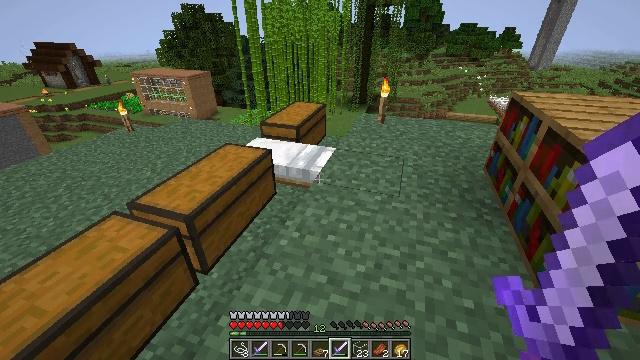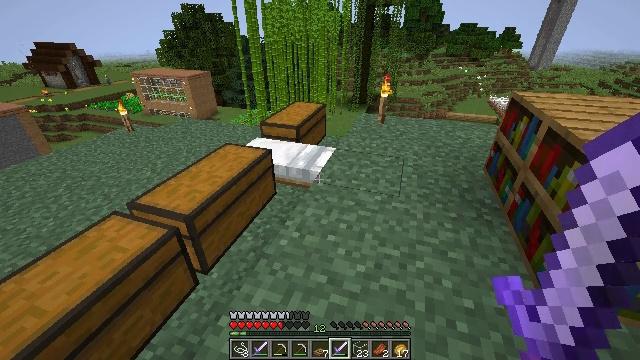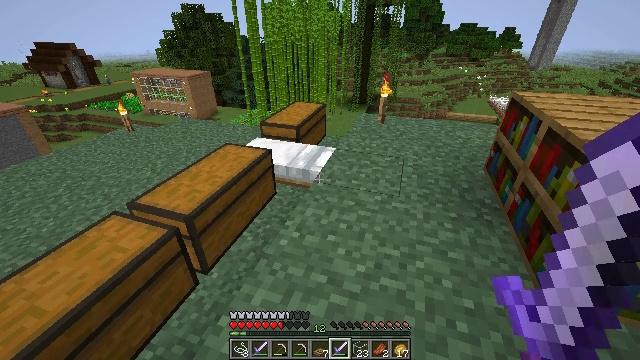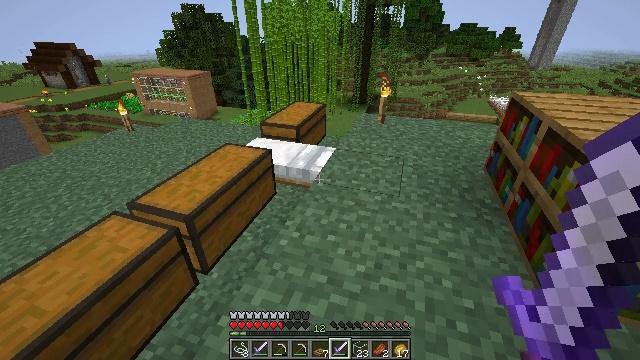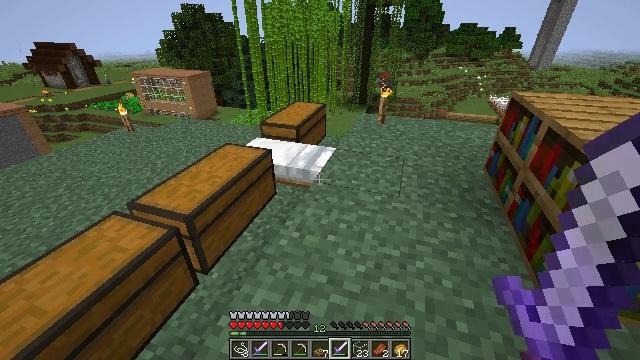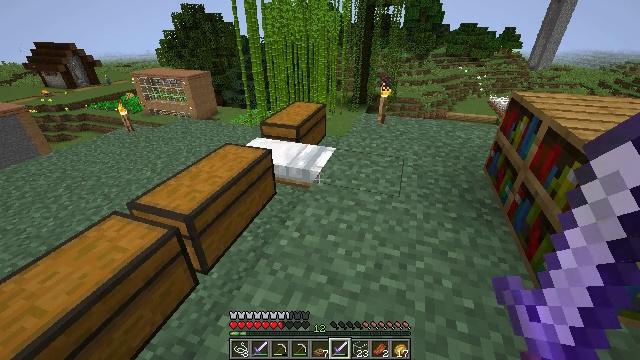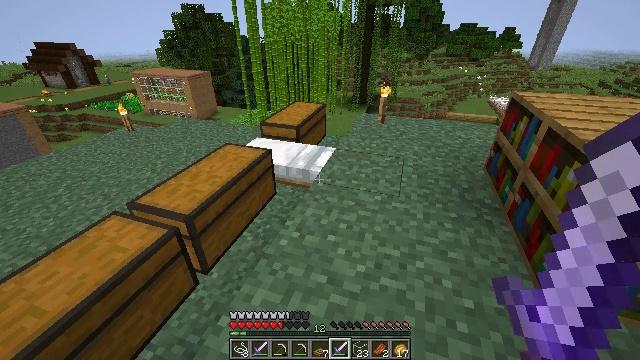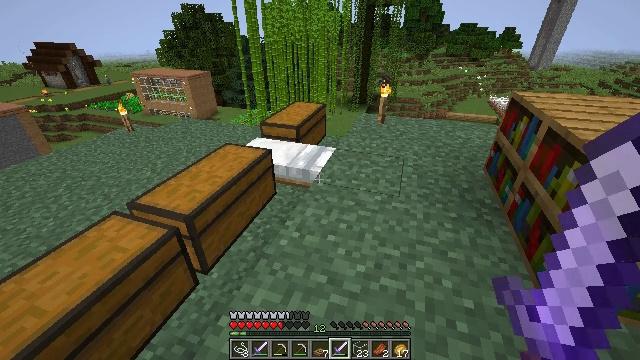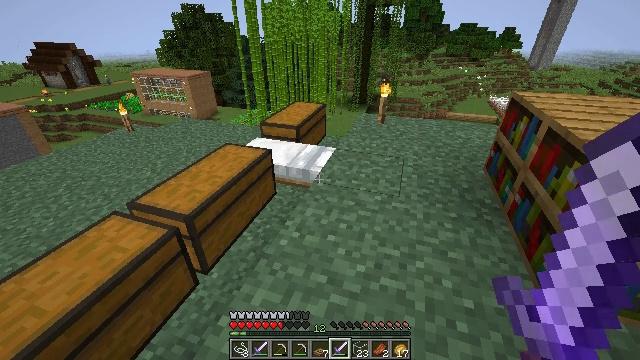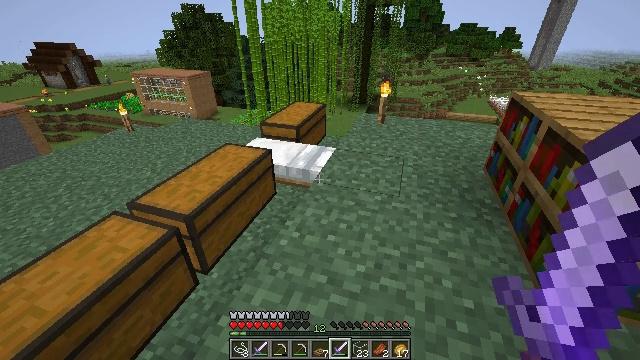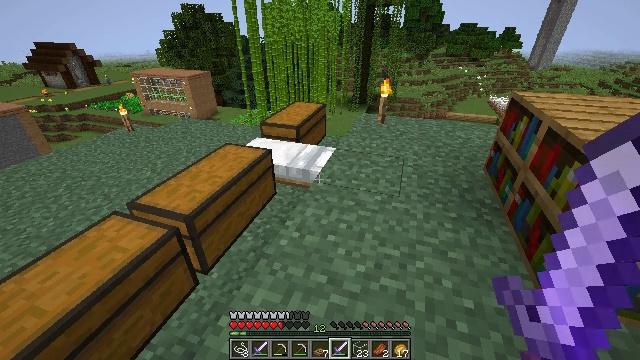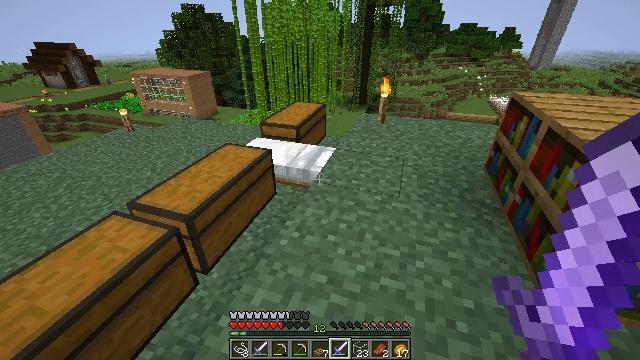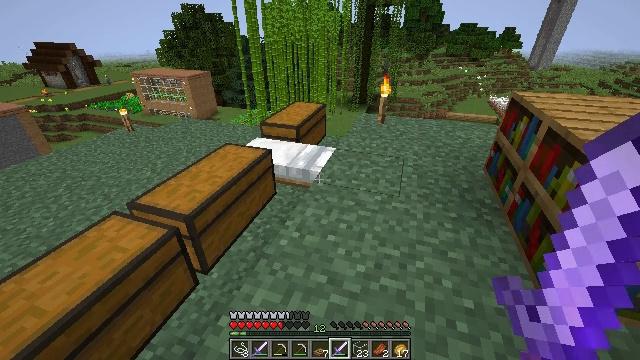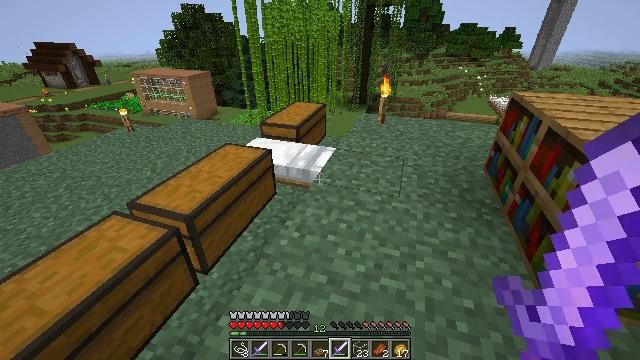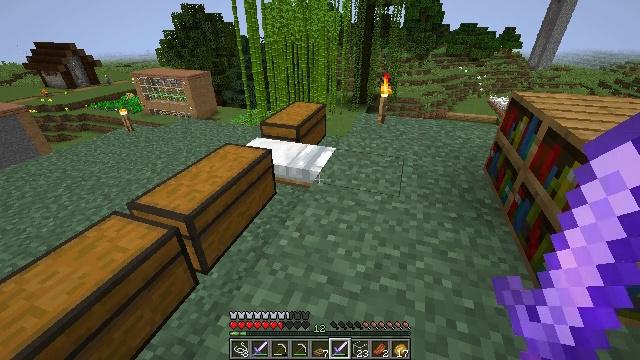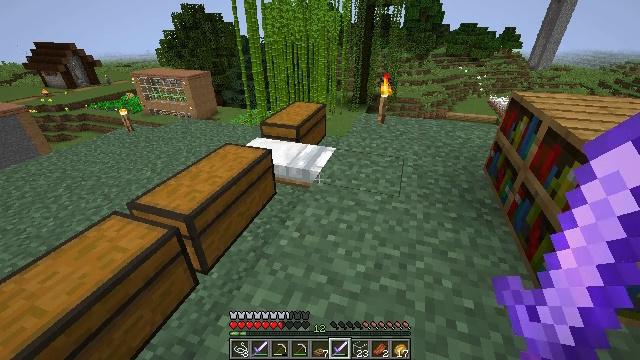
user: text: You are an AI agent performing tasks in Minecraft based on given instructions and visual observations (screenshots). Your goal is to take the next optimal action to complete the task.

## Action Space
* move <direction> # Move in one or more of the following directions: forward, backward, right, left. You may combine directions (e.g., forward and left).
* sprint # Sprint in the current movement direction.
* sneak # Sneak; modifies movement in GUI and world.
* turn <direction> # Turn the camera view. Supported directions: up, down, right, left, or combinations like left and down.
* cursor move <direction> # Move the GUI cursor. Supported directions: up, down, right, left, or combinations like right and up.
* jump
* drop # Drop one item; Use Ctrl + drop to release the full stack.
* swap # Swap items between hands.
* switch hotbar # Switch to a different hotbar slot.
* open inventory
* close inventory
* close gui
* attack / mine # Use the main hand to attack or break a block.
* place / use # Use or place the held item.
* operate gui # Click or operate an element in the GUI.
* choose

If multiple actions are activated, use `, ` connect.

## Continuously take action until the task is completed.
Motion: motion action
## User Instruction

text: Combine books and wooden planks to craft a bookshelf.
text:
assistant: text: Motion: no_op
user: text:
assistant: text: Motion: no_op
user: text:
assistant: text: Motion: no_op
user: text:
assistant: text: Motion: no_op
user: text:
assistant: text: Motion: no_op
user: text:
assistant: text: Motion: no_op
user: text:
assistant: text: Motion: no_op
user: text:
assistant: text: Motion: no_op
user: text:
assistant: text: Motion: no_op
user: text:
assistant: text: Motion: no_op
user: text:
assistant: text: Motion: no_op
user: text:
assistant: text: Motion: no_op
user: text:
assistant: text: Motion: no_op
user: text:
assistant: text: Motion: no_op
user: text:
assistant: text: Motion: no_op
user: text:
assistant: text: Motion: no_op
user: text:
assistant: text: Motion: no_op
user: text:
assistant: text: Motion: no_op
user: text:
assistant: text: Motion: no_op
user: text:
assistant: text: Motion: no_op
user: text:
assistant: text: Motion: no_op
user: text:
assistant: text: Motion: no_op
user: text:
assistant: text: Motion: no_op
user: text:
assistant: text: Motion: no_op
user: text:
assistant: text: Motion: no_op
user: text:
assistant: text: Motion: no_op
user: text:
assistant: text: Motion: no_op
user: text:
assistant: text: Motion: no_op
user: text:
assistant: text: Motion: no_op
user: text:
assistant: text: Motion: no_op